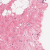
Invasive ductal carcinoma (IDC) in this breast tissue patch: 0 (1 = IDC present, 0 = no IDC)